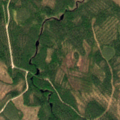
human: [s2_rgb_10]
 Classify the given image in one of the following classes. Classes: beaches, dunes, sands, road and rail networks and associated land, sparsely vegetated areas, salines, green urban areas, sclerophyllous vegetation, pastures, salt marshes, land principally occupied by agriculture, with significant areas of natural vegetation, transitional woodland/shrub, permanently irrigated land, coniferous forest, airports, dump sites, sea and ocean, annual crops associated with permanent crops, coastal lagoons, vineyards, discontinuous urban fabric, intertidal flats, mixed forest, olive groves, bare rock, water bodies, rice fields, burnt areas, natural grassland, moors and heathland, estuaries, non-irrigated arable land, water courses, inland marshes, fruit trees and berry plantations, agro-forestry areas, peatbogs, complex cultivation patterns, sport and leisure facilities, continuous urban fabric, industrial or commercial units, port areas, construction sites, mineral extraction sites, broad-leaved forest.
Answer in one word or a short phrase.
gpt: coniferous forest, transitional woodland/shrub